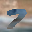
Label: 7